Question: Apache/2.2.15, CentOS Linux.
I have a site where I want the whole site to be SSL-encrypted all the time. Normally, I don't use mod_rewrite to do my www/non-www redirects; I just use 'VirtualHost's and the 'Redirect' directive.
Trying to do this with my HTTPS site, however, is returning a generic SSL connection error in all browsers. Here's my vhost file (domain names and IP addresses changed):
'''
NameVirtualHost 192.168.0.256:80
NameVirtualHost 192.168.0.256:443
<VirtualHost 192.168.0.256:80>
ServerName www.example.com
ServerAlias example.com
Redirect / https://www.example.com/
</VirtualHost>
# ############################
# This block breaks everything
# ############################
<VirtualHost 192.168.0.256:443>
ServerName example.com:443
Redirect / https://www.example.com/
</VirtualHost>
<VirtualHost 192.168.0.256:443>
DocumentRoot /var/www/example_site/htdocs/
ServerName www.example.com:443
ErrorLog /var/www/logs/example_site/error_log
SSLEngine On
SSLCertificateFile /etc/httpd/ssl.crt/www.example.com.crt
SSLCertificateKeyFile /etc/httpd/ssl.key/www.example.com.key
SSLCACertificateFile /etc/httpd/ssl.crt/www.example.com.ca-bundle
SetEnvIf User-Agent ".*MSIE.*" nokeepalive ssl-unclean-shutdown downgrade-1.0 force-response-1.0
<Directory /var/www/example_site/htdocs/>
Options FollowSymLinks MultiViews
AllowOverride All
</Directory>
<Files ~ "\.php$">
SSLOptions +StdEnvVars
</Files>
</VirtualHost>
'''
The block marked "This block breaks everything" appears to be the culprit. When that 'VirtualHost' block is commented out, the site loads as expected and everything's fine. But I really want/need to redirect non-www to www, and when that block is enabled, I get this on every attempt to load the site:

Error logs don't seem to show anything useful. Can anyone tell from this what exactly is going wrong?
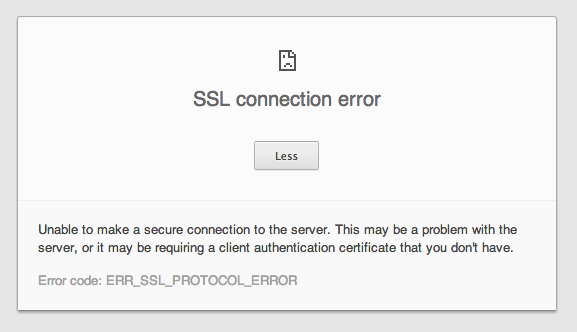
Answer: Port 443 always needs a certificate attached to it. Even if its just a simple redirect. Connect -> SSL -> Data transfer.